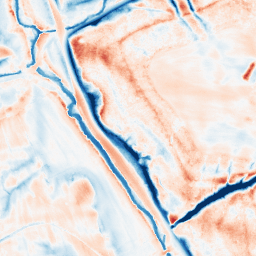
Category: edge_preserving
Decomposition family: guided
Decomposition parameters: radius: 8
eps: 0.01
Upsampling method: cubic_catmull_rom
Upsampling parameters: scale: 8
Upsampling scale: 8